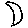
Label: moon